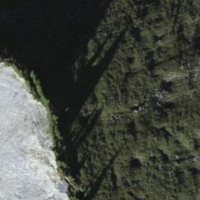
EUNIS habitat code: 23
Species observed at this site:
Hedysarum hedysaroides